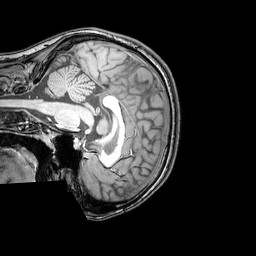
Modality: T1w
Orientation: sagittal
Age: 22
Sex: female
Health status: healthy
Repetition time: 0.081 s
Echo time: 0.037 s